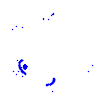
Particle: pion